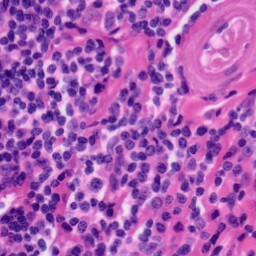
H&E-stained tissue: Tonsil